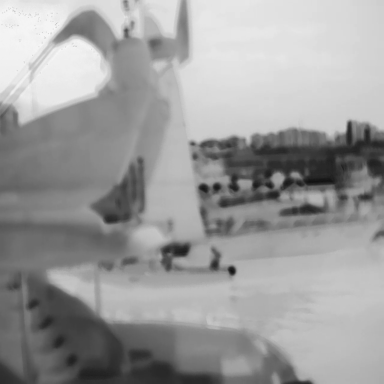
There is a sailboat in the infrared image.